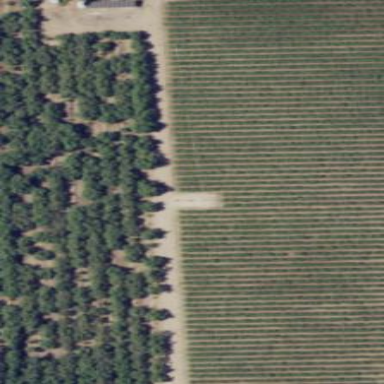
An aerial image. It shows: Vineyard where grapes are grown.